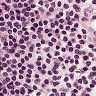
Metastatic tissue present: no